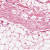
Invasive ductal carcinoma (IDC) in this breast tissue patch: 0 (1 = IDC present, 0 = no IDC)